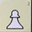
Piece: wP